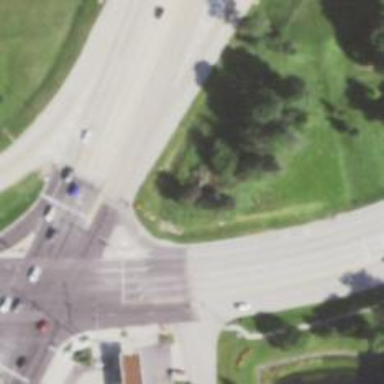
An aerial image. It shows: Asphalt road with primary link designation.